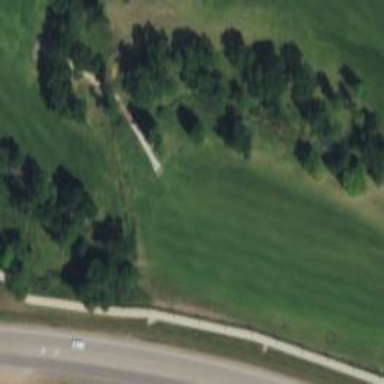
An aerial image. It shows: Service road designated as golf cart path or track.